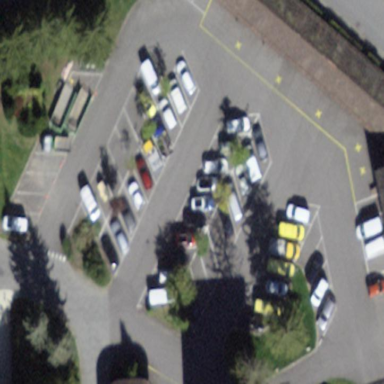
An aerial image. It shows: Parking area with surface.